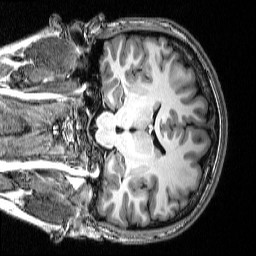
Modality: T1w
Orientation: coronal
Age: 20
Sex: male
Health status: healthy
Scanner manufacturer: siemens
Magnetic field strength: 3 T
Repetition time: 2.53 s
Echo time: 0.00339 s